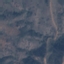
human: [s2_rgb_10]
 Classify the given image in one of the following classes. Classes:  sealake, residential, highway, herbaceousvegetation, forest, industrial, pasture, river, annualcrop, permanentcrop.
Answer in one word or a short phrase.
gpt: HerbaceousVegetation